Question: '''
'app name' specifies a minimum os of version 4.3, which is too high to be installed on the iPhone
'''
This is the error I am receiving when I attempt to deploy my application to my iPhone, which is on the latest version, 4.2. I have searched everywhere in an attempt to find a solution to this issue, and everything simply says to change the build to target the previous OS. However...

...I do not see 4.2 as an availible option. 4.2 is the highest version I can update my iPhone to, and 4.3 is the lowest version of the SDK I have.
How can I fix this?
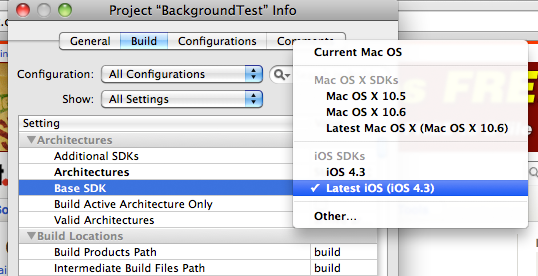
Answer: Just set the 'deployment target' of the project to eg. iOS 4.0.